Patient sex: F
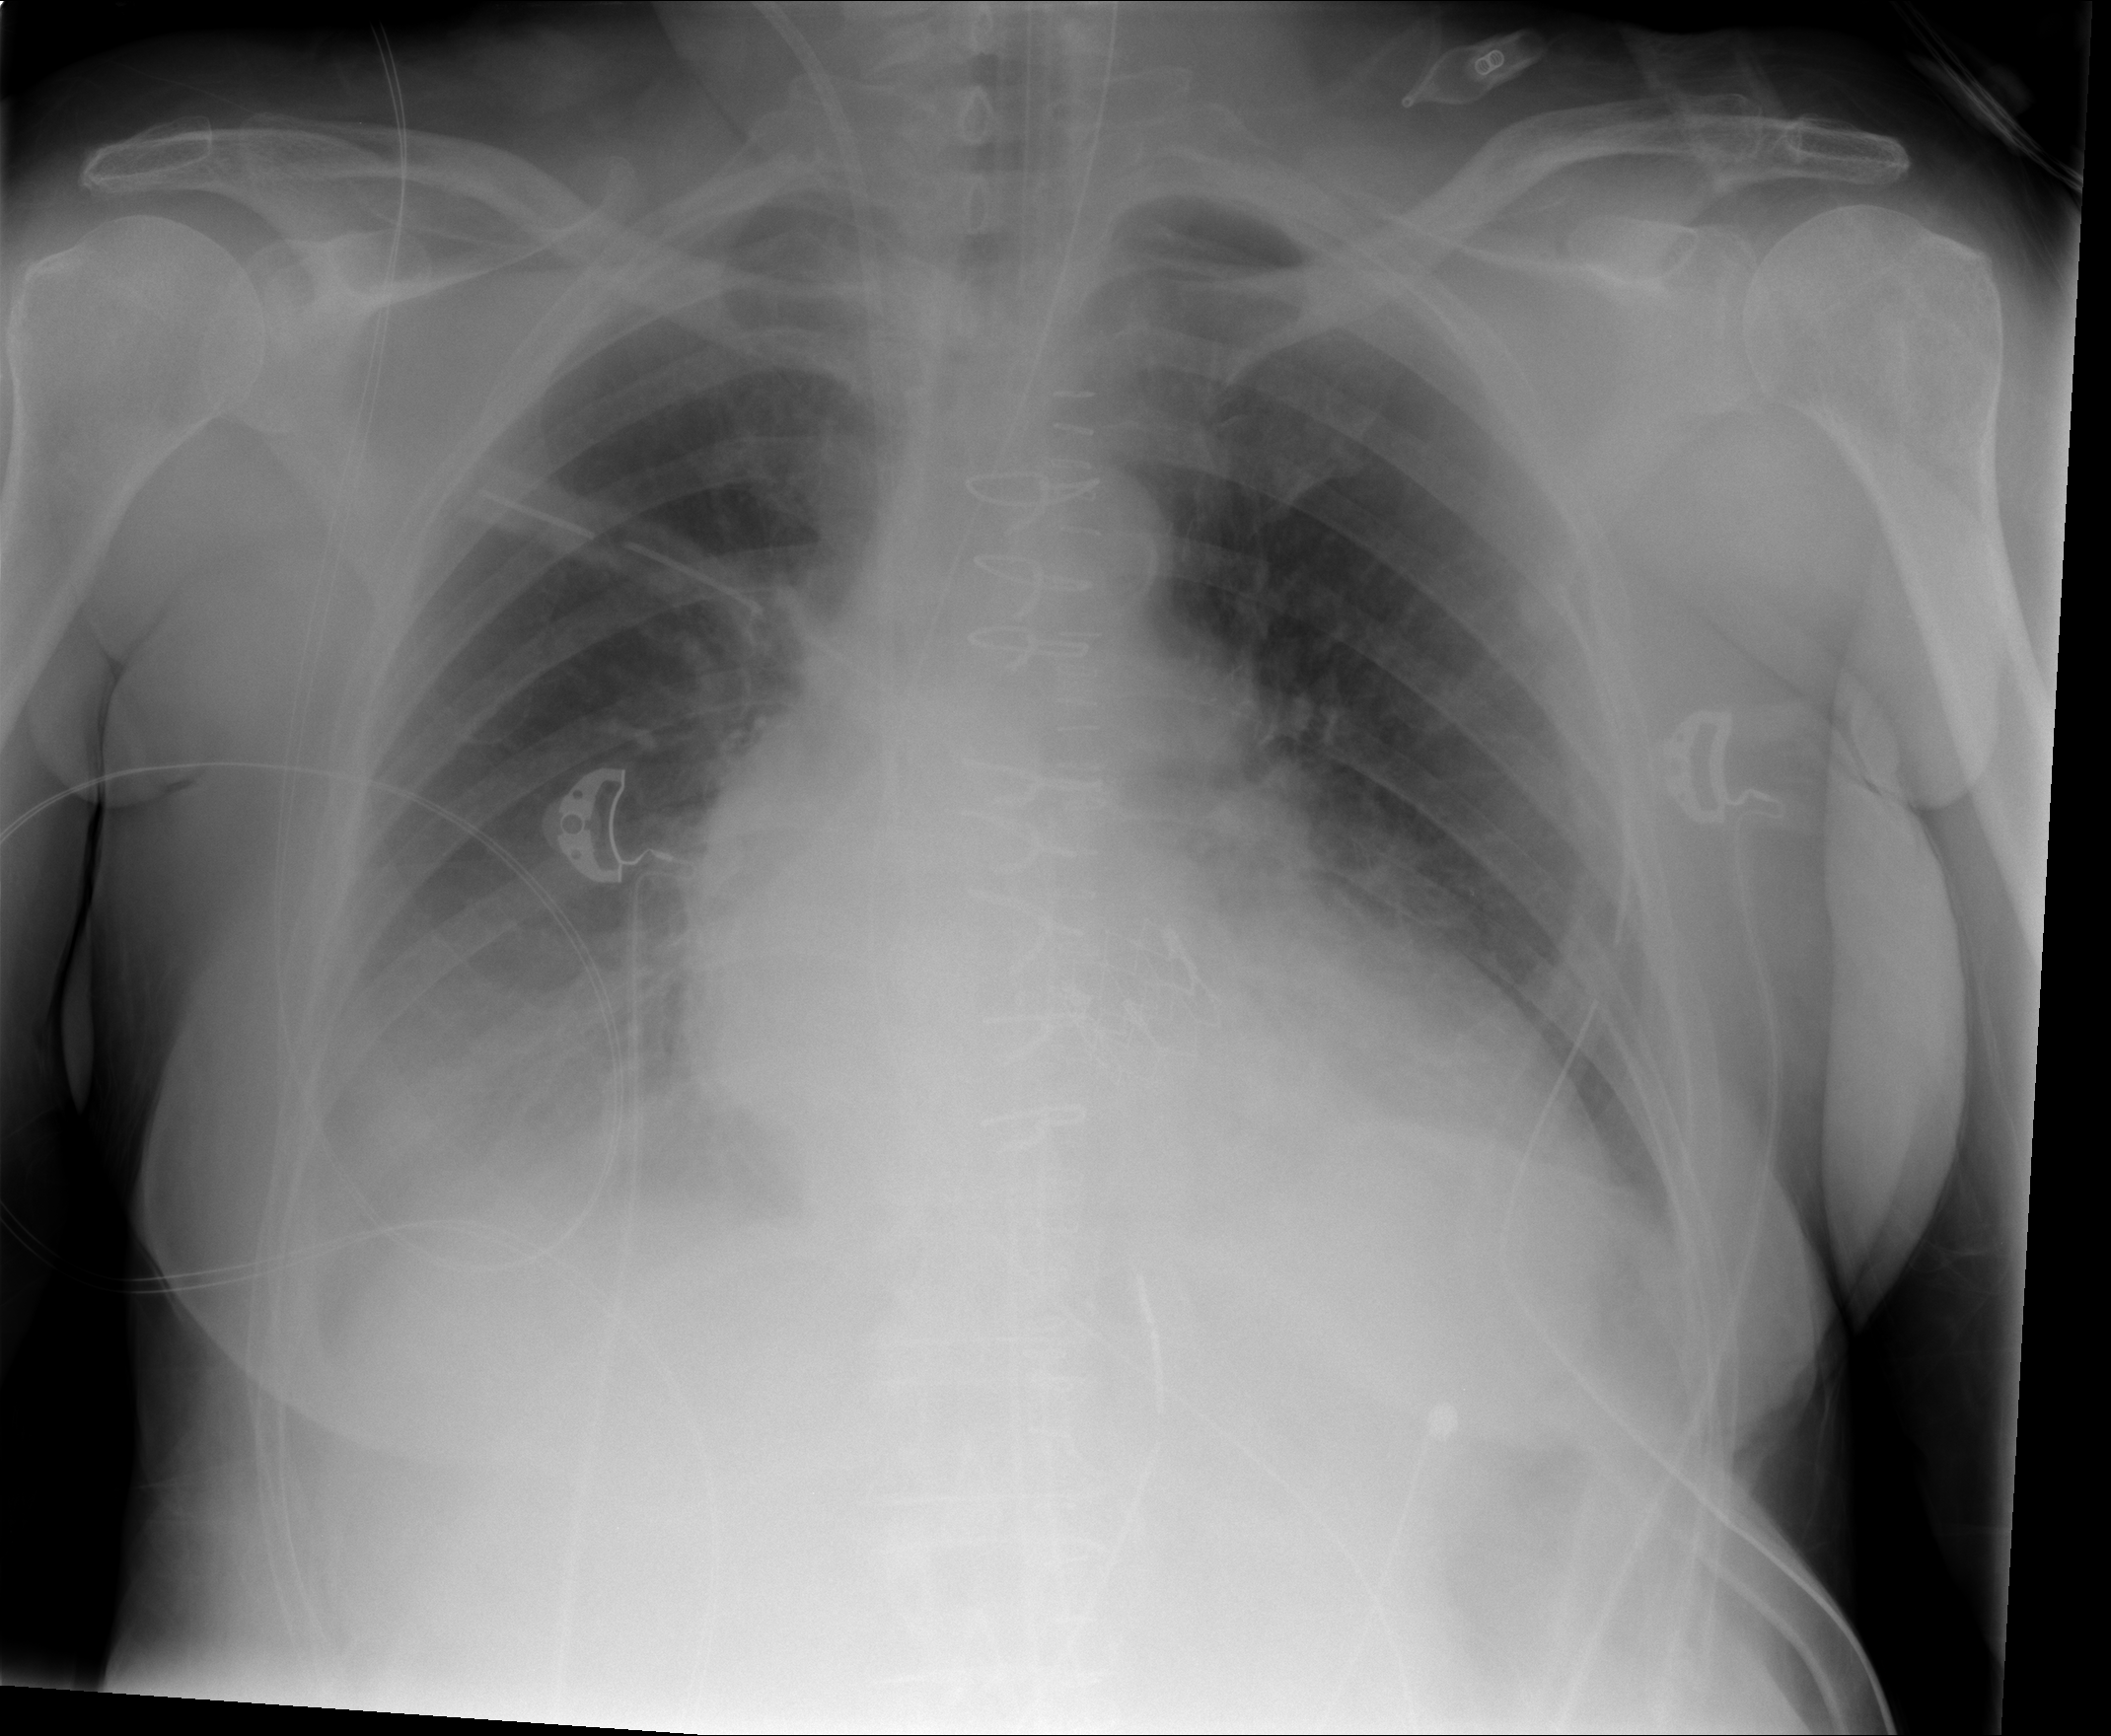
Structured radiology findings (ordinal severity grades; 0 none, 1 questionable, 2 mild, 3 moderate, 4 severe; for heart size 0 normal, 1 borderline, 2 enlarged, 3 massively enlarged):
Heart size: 2
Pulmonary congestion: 0
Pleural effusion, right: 2
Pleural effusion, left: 2
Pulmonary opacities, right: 0
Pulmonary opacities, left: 0
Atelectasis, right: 2
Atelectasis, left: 2